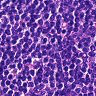
Metastatic tissue present: no